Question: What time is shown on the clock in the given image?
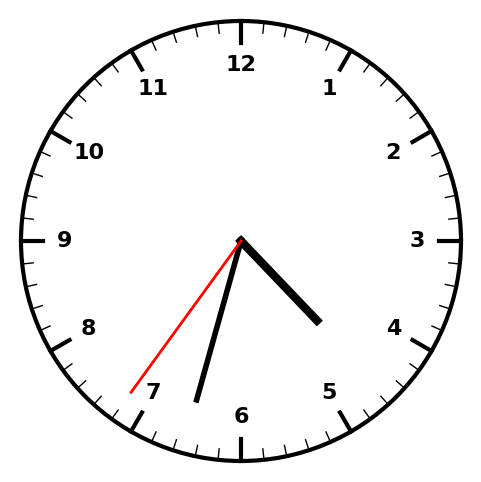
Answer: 04:32:36